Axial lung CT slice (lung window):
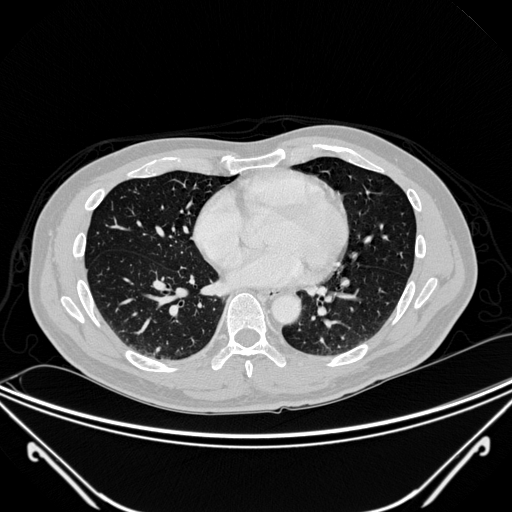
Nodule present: no